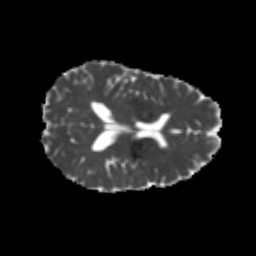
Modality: MD
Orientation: axial
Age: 22
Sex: female
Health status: healthy
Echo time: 0.074 s